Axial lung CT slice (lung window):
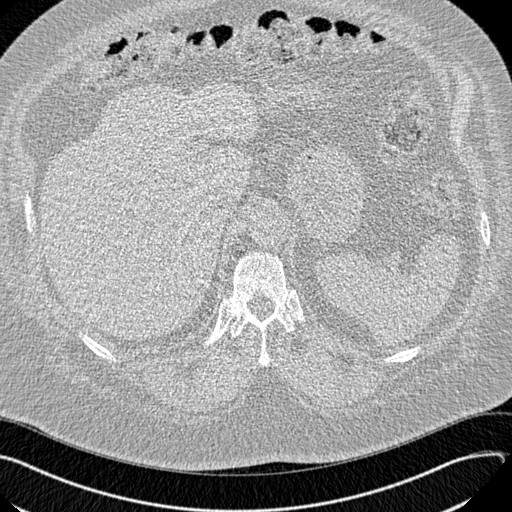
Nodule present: no